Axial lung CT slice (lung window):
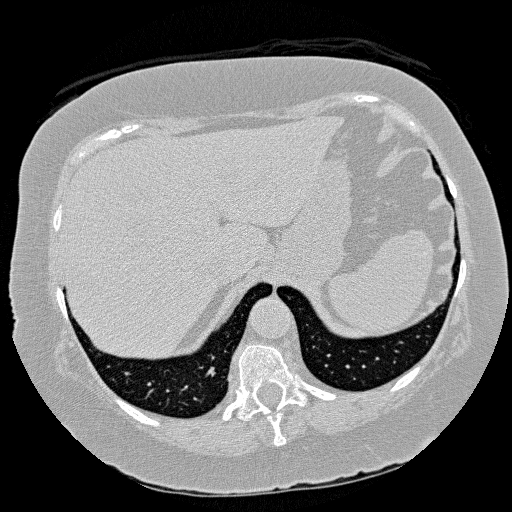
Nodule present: no